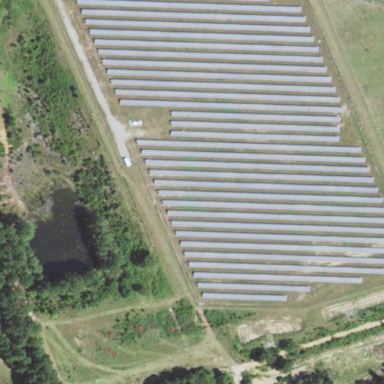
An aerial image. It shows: Solar photovoltaic power plant surrounded by fence.